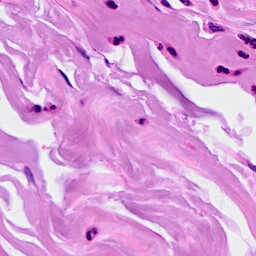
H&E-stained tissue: Breast